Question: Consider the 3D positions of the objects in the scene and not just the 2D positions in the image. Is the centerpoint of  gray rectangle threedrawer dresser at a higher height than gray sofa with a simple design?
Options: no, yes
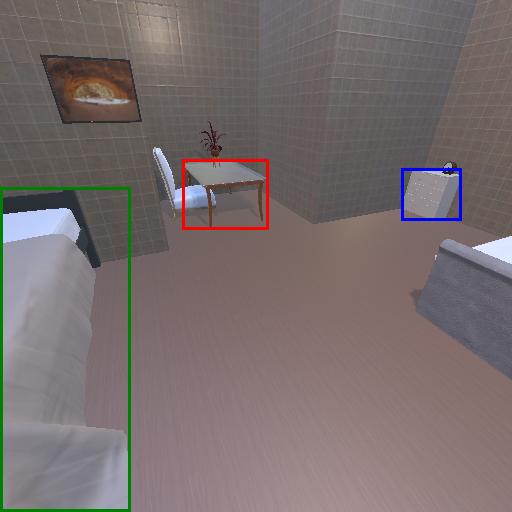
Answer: no